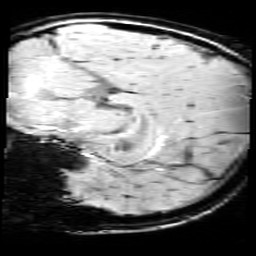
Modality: SWI
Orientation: sagittal
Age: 13
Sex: male
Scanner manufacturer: siemens
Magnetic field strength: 3 T
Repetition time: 0.027 s
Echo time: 0.02 s